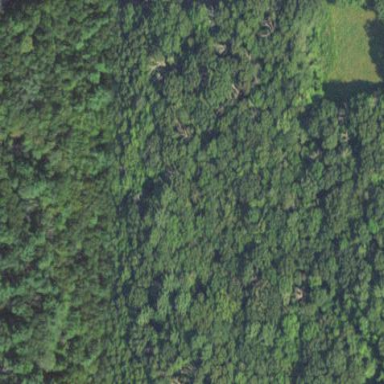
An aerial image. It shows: Mixed woodland area with various types of leaves.